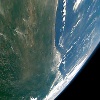
Label: land